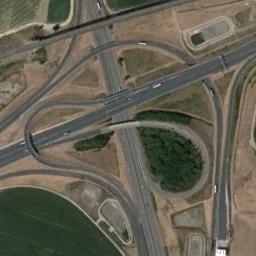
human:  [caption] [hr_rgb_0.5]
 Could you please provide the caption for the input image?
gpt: The overpass is next to the bare land and some trees .

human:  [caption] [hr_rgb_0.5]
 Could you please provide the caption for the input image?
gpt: There is an overpass and two black cars .

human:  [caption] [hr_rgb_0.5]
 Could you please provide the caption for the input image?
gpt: There are many roads of different lengths under the overpass .

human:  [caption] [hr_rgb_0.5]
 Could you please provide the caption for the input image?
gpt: The intricated overpasses is over the roads on the wasteland and some green areas are next to the overpass .

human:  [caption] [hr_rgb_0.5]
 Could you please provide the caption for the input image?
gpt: There are some green trees and bare land beside the overpass .